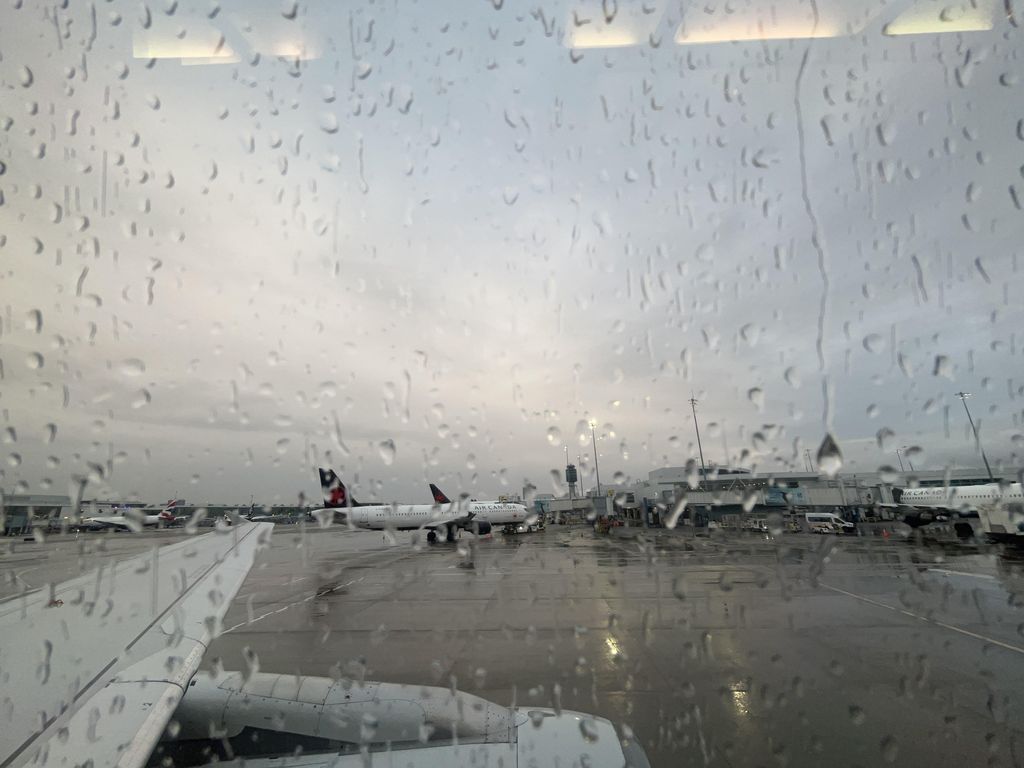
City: vancouver